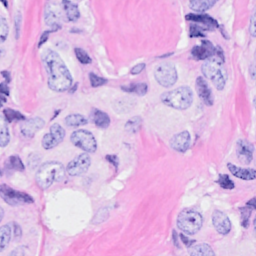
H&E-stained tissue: Breast